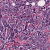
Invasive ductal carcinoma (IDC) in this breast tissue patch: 1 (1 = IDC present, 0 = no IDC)